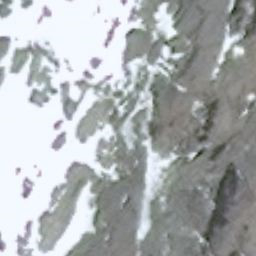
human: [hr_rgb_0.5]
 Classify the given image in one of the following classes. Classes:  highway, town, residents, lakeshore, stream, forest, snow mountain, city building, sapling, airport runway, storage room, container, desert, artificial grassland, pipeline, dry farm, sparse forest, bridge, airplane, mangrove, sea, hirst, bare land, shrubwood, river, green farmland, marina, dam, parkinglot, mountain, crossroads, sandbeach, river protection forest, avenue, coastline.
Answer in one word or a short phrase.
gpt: snow mountain